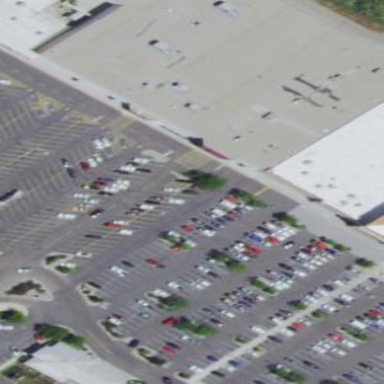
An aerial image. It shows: Retail building with flat roof.